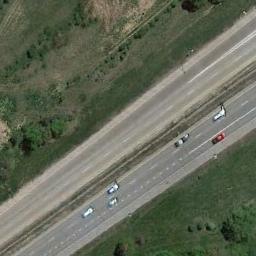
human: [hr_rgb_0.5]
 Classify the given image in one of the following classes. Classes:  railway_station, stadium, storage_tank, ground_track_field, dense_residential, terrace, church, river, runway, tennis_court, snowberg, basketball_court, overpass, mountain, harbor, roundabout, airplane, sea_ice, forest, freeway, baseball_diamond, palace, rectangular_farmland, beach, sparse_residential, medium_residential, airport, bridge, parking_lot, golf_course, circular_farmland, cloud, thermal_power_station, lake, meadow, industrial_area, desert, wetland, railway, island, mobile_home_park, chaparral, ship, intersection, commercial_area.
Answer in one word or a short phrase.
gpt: freeway